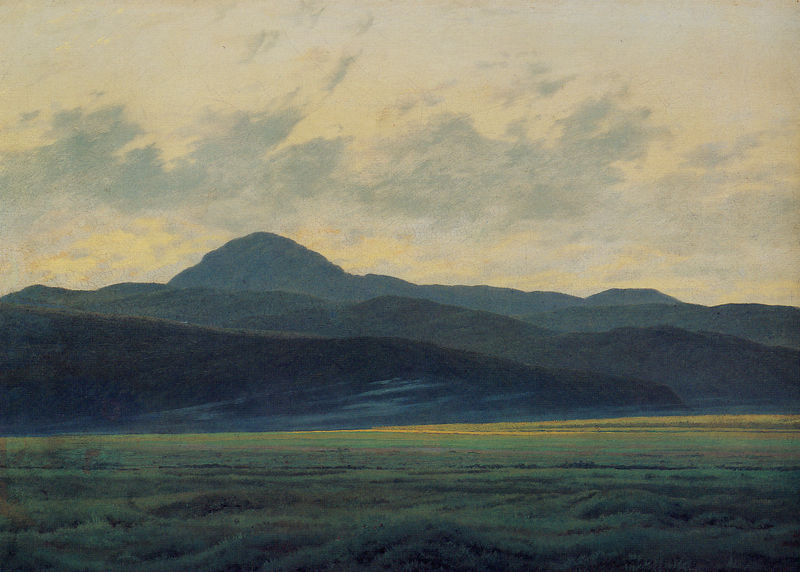
Titel: Berglandschaft in Böhmen
Künstler: Caspar David Friedrich
Standort: Hamburg
Institution: Kunsthalle
Schlagwörter: berg, blau, dunkel, felsen, gemälde, himmel, meer, schatten, weiß, wolken, fluss, gelb, grün, landschaft, ufer, abend, braun, grau, hell, licht, gras, rasen, schnee, weg, wiese, wolke, beige, malerei, weit, öl, dämmerung, ebene, feld, felder, ferne, horizont, hügel, morgen, natur, sonnenaufgang, weide, weite, einsam, flach, sonne, pflanzen, kontrast, rosa, stillleben, aussicht, wellen, ruhe, berge, fläche, gebirge, gipfel, leer, dunst, nebel, schichten, sonnenuntergang, tag, kahl, berglandschaft, stille, wetter, streifen, stimmung, athmosphäre, fotorealistisch, abendrot, steppe, raps, foto, fotografie, panorama, kuppe, hellgrau, blaugrün, romantisch, dunkle, karg, morgenrot, stimmungsbild, raureif, moderner, gewellt, morgengrauen, friedlich, goldener schnitt, rapsfeld, prärie, morgendämmerung, sonnenuntergnag, entfernung, erhebung, atmosphärisch, gegend, totale, hügelketten, weite landschaft, wiolken, bergzüge, gelbstreifen, vorgebirge, blaue stunde, keine menschen, ausblicj, leichte bewölkung, 20. jahrhundert, panoram, sanfte hügel, her immel, adendstimmung, drei zonen